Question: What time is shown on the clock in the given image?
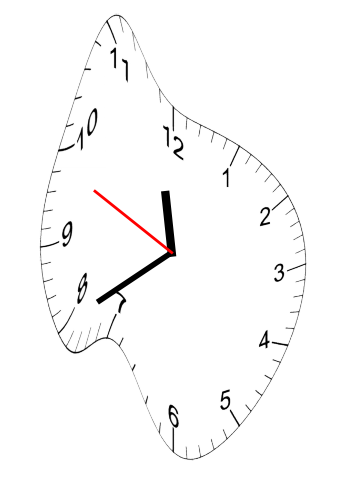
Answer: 11:39:49